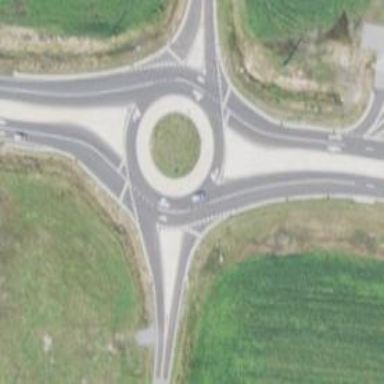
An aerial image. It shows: Secondary road leading to roundabout.